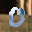
Label: 0